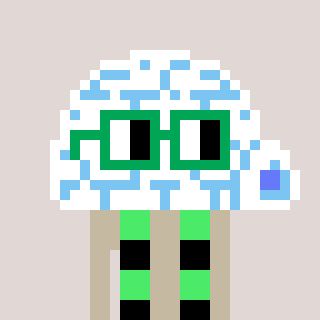
a pixel art character with square green glasses, a igloo-shaped head and a bege-colored body on a warm background